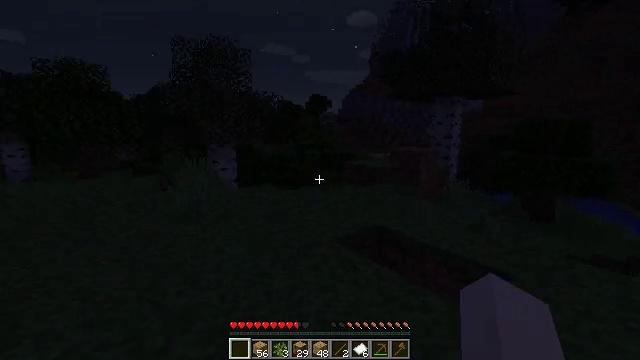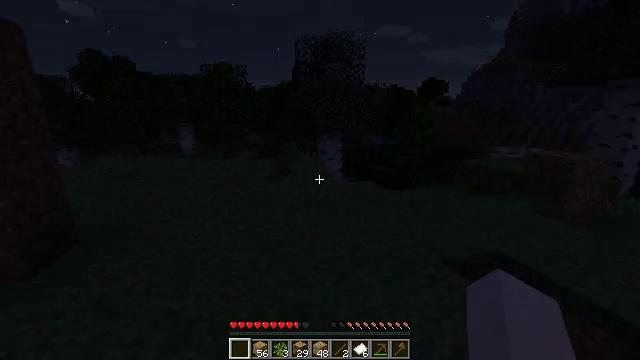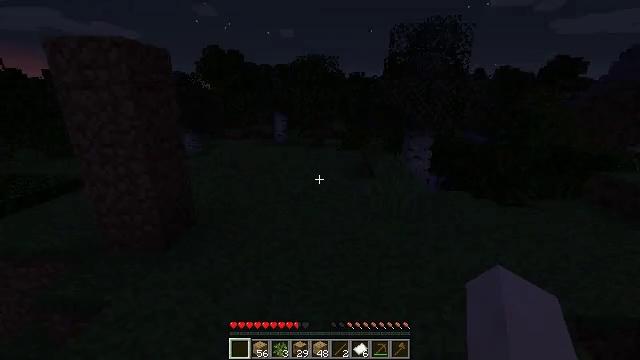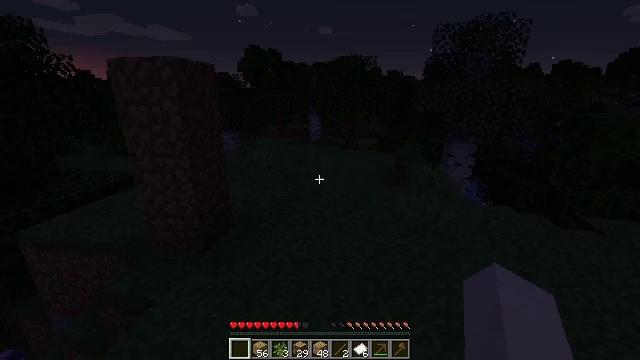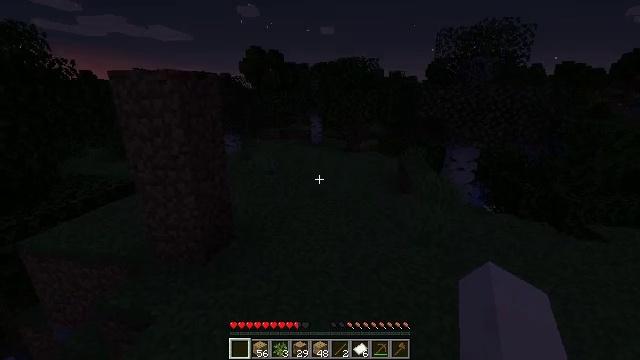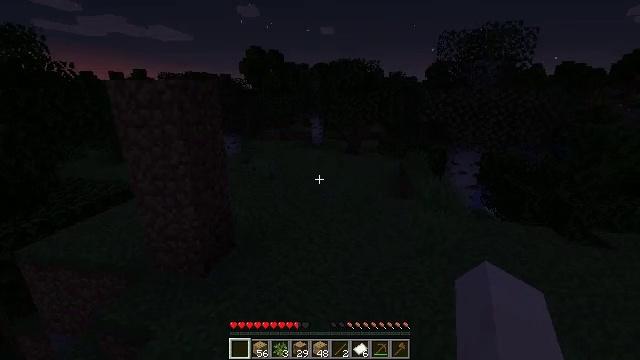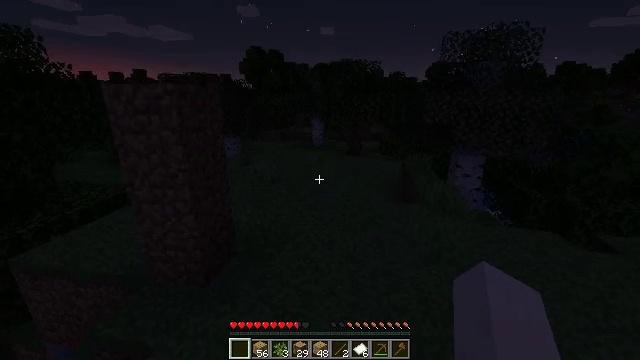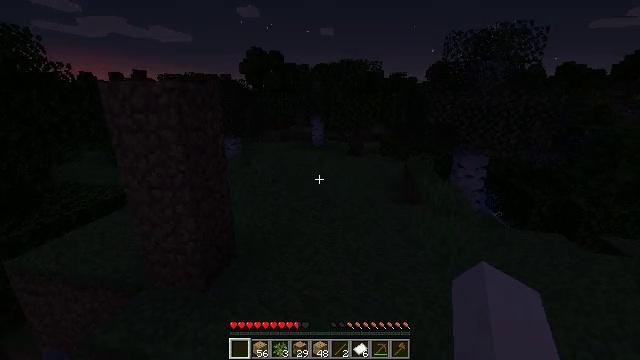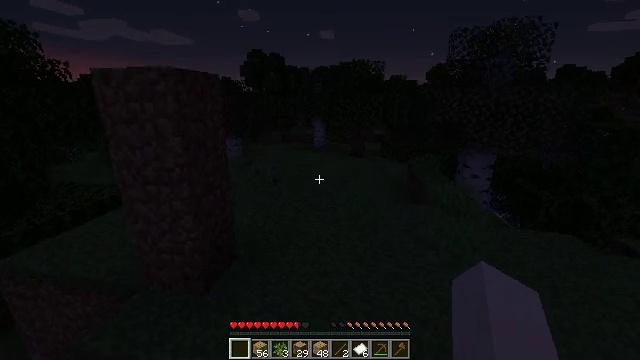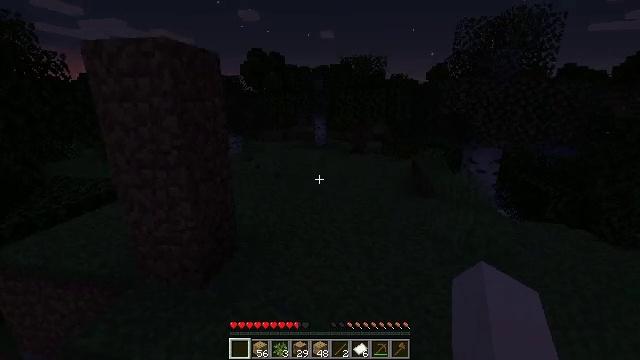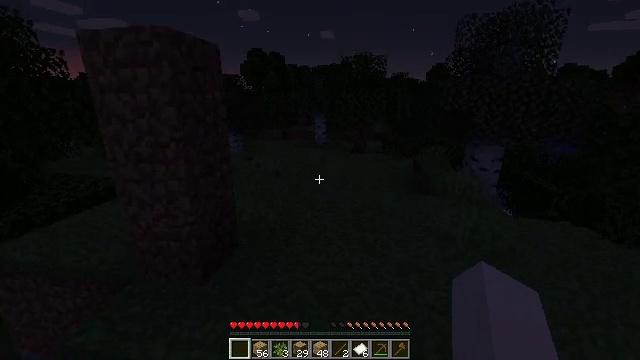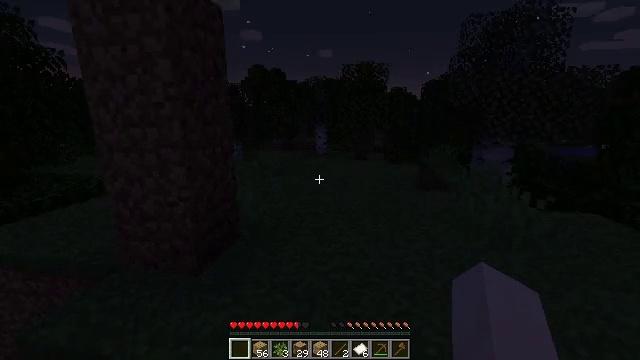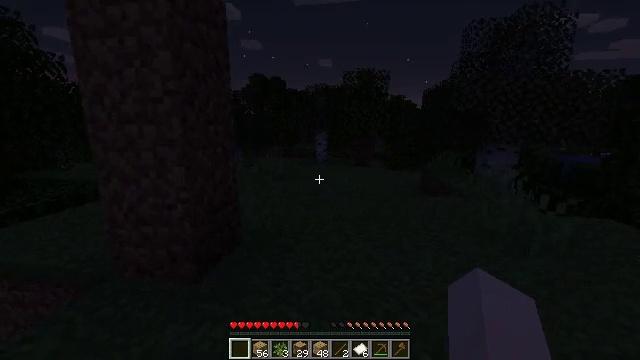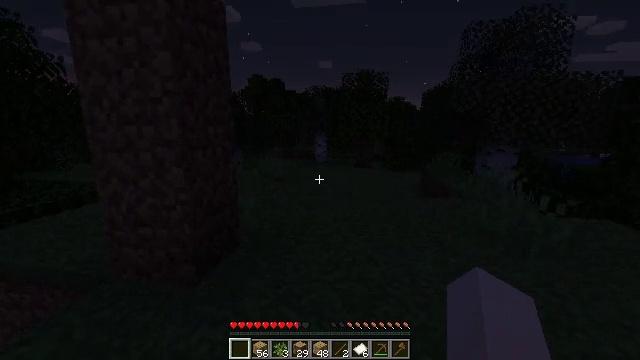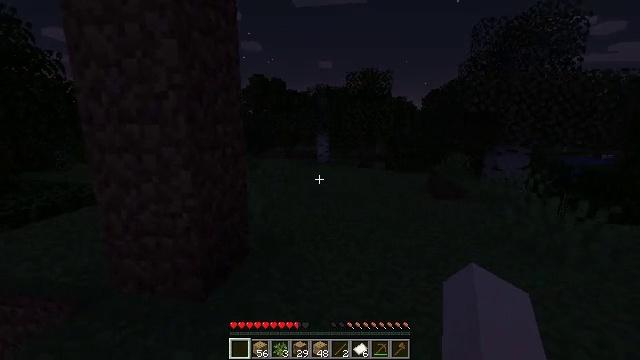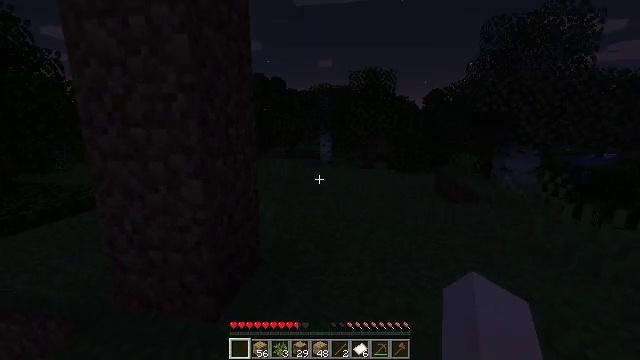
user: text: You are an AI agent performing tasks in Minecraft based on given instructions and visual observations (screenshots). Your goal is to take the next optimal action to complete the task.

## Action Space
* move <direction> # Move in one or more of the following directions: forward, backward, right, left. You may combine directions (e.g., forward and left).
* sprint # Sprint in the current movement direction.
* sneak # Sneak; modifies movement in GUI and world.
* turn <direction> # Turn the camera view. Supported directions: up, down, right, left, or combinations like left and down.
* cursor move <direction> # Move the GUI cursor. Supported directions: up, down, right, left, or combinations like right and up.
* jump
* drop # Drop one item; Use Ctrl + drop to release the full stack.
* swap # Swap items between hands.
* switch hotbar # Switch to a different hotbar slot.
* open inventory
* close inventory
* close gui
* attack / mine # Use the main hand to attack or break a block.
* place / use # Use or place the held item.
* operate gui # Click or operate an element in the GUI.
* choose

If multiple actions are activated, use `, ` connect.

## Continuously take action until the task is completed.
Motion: motion action
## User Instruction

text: Break the tall seagrass.
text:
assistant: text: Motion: move forward and move left, turn left and down, jump
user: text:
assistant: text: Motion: move forward and move left, turn left and down, jump
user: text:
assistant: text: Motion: move forward and move left, turn left, jump
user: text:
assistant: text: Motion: move forward and move left
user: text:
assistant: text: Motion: move forward and move left
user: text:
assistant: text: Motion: move forward and move left
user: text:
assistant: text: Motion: move forward and move left
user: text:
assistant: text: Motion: move forward and move left
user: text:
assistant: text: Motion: move forward and move left
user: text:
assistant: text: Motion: move forward and move left
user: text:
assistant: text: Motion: move forward and move left, turn up
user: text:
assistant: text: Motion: move forward and move left, turn up
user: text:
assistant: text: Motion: move forward and move left
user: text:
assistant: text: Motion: move forward and move left
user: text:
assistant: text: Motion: move forward and move left
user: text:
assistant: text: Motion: move forward and move left
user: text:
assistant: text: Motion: move forward and move left
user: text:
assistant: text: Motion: move forward and move left
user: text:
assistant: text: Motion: move forward and move left
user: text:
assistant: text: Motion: move forward and move left
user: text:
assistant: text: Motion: move forward and move left
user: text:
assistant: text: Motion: move forward and move left
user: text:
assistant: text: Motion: move forward and move left
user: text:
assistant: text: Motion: move forward and move left
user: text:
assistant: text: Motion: move forward and move left
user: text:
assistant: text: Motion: move forward and move left
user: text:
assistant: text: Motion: move forward and move left
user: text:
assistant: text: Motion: move forward and move left
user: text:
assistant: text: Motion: move forward and move left
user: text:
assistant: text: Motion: move forward and move left